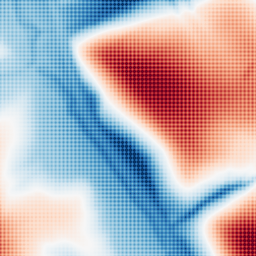
Category: multiscale
Decomposition family: dog_multiscale
Decomposition parameters: sigma_ratio: 2
n_scales: 5
base_sigma: 2
Upsampling method: sinc_hamming
Upsampling parameters: scale: 4
kernel_size: 4
Upsampling scale: 4